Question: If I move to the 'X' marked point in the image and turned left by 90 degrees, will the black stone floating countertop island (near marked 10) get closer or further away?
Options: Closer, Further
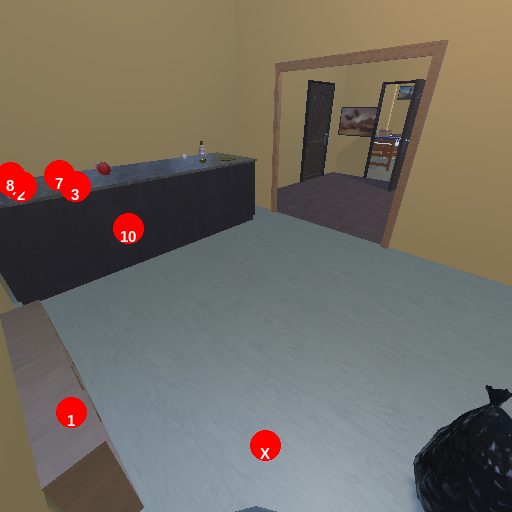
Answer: Closer